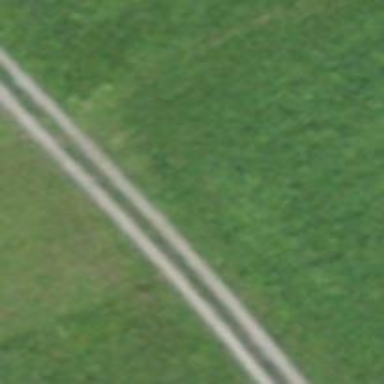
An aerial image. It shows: Track road with grade4 tracktype.